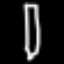
Label: pencil